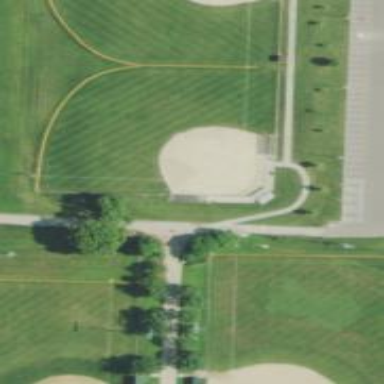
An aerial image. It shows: Pitch for baseball or softball surrounded by fence.